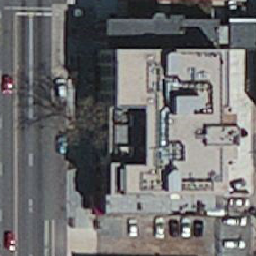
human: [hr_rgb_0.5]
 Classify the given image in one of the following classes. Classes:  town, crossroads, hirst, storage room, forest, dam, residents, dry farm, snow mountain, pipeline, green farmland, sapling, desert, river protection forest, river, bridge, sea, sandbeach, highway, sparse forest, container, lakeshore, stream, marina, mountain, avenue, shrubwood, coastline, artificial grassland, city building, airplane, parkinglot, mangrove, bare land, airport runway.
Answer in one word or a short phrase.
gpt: city building